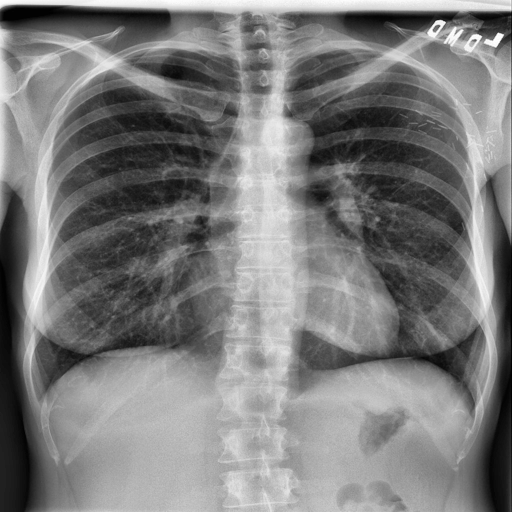
Finding: NORMAL